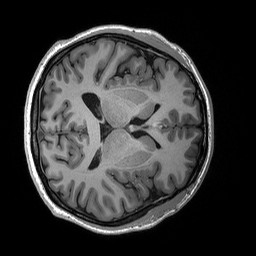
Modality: T1w
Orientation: axial
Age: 24
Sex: female
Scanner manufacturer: siemens
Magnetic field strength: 3 T
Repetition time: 2.53 s
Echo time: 0.00227 s